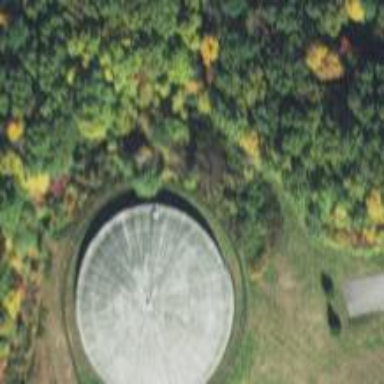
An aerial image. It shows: Water tank structure.